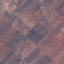
Label: PermanentCrop